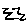
Label: zigzag